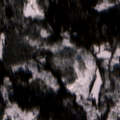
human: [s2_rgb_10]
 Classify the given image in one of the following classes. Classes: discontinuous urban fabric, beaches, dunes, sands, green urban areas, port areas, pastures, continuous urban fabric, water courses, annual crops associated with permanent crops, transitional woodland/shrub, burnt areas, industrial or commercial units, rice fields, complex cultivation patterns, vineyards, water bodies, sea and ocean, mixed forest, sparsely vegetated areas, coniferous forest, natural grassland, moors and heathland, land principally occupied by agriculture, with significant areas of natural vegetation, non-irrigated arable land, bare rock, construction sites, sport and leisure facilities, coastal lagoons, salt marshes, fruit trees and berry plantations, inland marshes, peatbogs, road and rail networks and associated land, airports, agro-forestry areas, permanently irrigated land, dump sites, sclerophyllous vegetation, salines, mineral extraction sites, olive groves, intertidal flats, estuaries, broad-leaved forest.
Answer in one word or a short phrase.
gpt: coniferous forest, mixed forest, transitional woodland/shrub